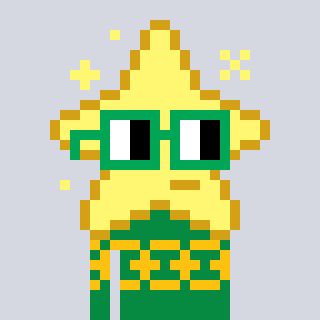
a pixel art character with square green glasses, a star-shaped head and a green-colored body on a cool background